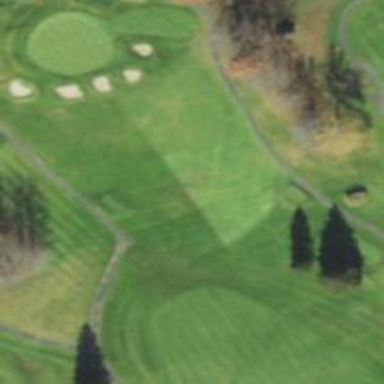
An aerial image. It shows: Golf pitch.